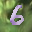
Label: 6